Interaction volume radius: 5 \u00c5
Interaction volume height: 20 \u00c5
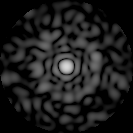
Disorder parameter: 0.8686